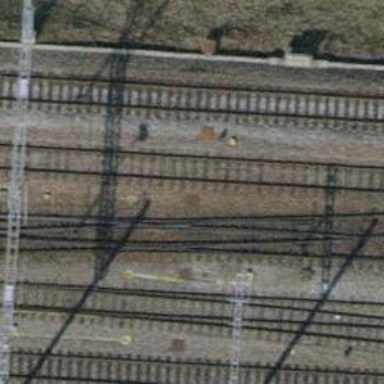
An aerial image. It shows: Railway with electrified contact lines.